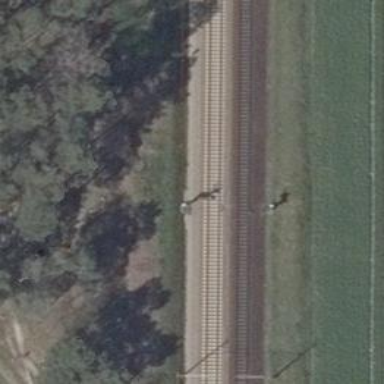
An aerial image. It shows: Railway signal.